Question:
As picture show above,my java project path is:
'''
--stub-service
------src
--------main
----------java
----------proto
--------------helloworld.proto(1)
------stub-protocol
--------helloworld.proto(2)
'''
and I want to generate target code by .proto file.
The grpc tutorials are to build a hello world.proto file in src/main/proto,
but my hello world.proto file in the sub-protocol.
How can I config .proto path in Java GRPC?
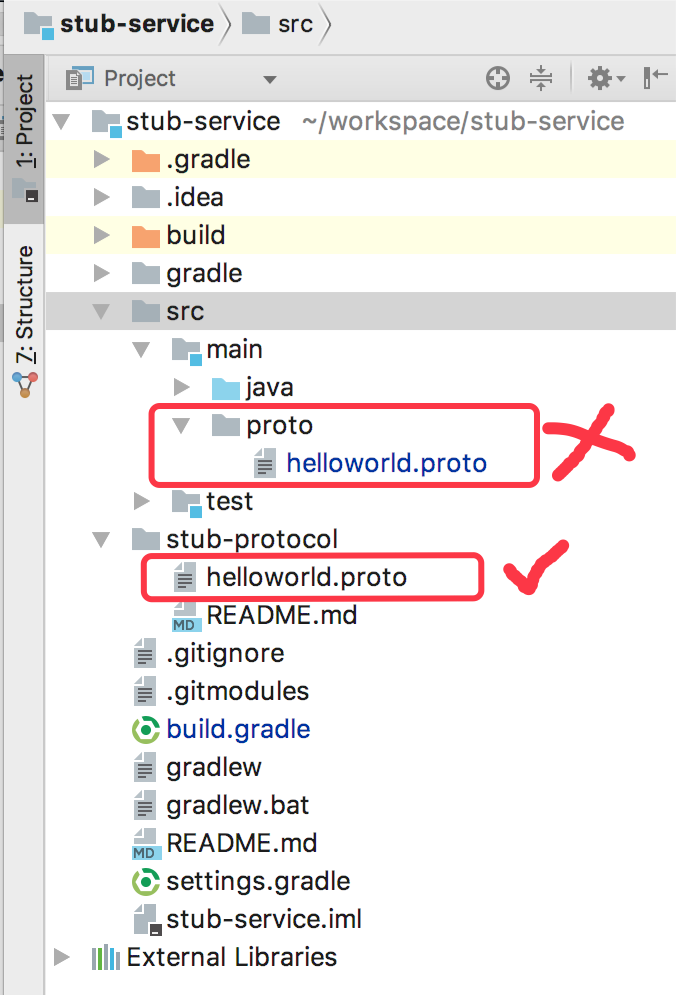
Answer: The protobuf plugin allows for this, although it is recommended that you use the standard convention.
Doc link:
<URL>
You can tell the proto plugin about your non standard proto dir by adding this to your build.gradle:
'''
sourceSets {
main {
proto {
srcDir "${project.projectDir}/stub-protocol/"
}
}
}
'''